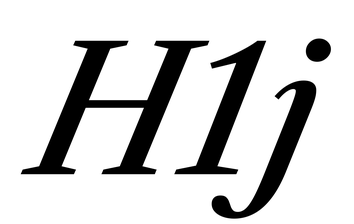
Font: LibreCaslonText-Italic_Medium_Italic